Question: # Context:
I have a Mac app. I want to include Git in this app because some functions of my app use Git and I don't want the user to have to install it on his machine.
I have downloaded Git from source. I edited the Makefile to declare these two lines:
'''
NO_GETTEXT="yesPlease"
CURLDIR=/usr/local
'''
The first line tells the build process to skip localizing and just use English.
The second line declares the path to where 'libcurl' is installed. I downloaded 'libcurl_devel' and built it from source. This is required to enable Git to pull/push from 'http' and 'https' repos.
Git builds successfully. I then copy all of the resulting files into my app's bundle. I'm using NSTask to run Git and attempt to pull an 'https://'-based repo.
# The Problem:
The error I get is:
'''
fatal: Unable to find remote helper for 'https'
'''
I googled this, and everyone said that as long as I had 'libcurl' installed when I built Git, Git would work with HTTP and HTTPS addresses. And, in fact, if I run the installed Git from the command line, it does!
# What I Need:
So, I must be missing a path setting or an environment variable or SOMETHING that tells Git where to find those remote helpers. They ARE in my app bundle; the screenshot below shows them:

So: what the hell do I need to set in order to resolve this problem when I run Git from within my application bundle?
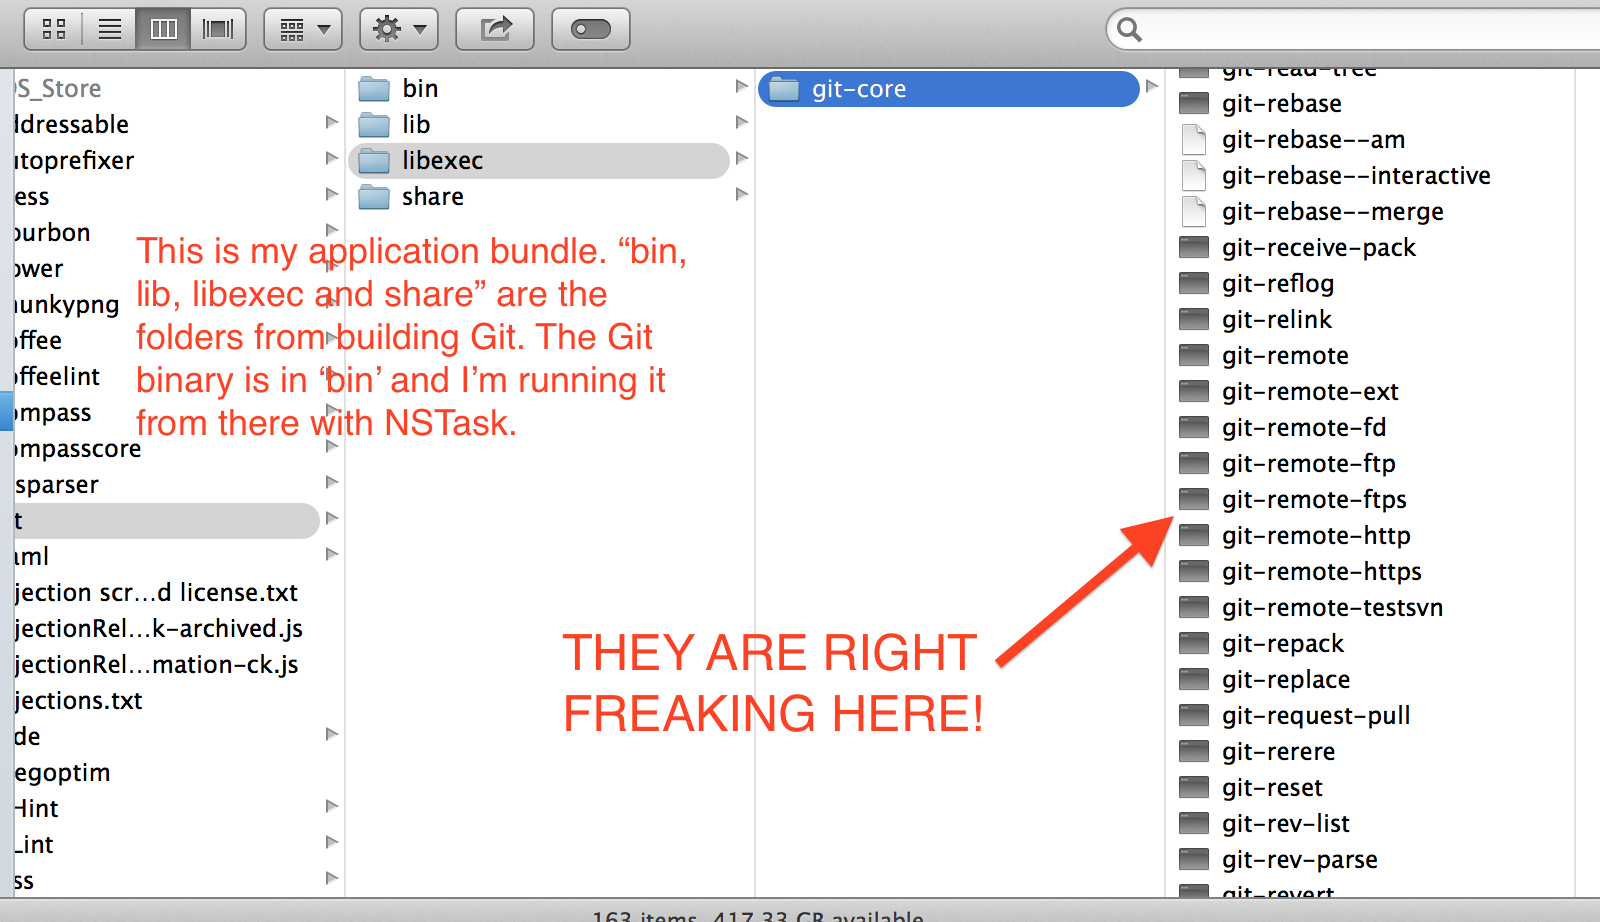
Answer: Unbelievable. I've been trying to fix this for 8+ hours and five minutes after I finally break down and post this question, I figure it out:
Git has an option called '--exec-path'. I had been passing this argument to the NSTask like this (Where APP BUNDLE is replaced by the path to the application bundle on the user's machine):
'--exec-path=[APP BUNDLE]/git/bin'
Since 'bin' was the folder where the Git binary was located, I figured that was the appropriate path. However, if I do this:
'--exec-path=[APP BUNDLE]/git/libexec/git-core'
It works.